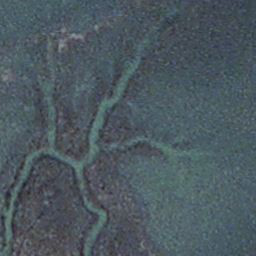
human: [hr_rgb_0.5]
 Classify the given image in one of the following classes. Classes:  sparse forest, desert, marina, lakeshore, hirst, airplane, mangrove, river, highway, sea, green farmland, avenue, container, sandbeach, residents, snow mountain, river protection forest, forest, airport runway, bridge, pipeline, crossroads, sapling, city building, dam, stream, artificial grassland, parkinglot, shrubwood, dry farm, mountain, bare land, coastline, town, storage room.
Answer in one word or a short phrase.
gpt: stream